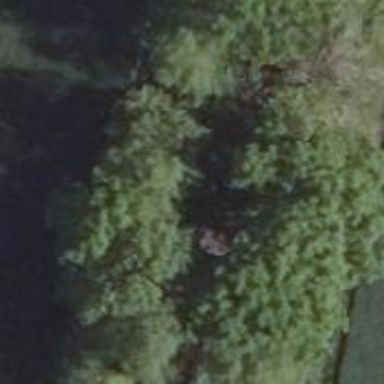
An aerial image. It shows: Row of trees in natural setting.